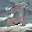
Label: 2